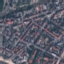
Label: Residential